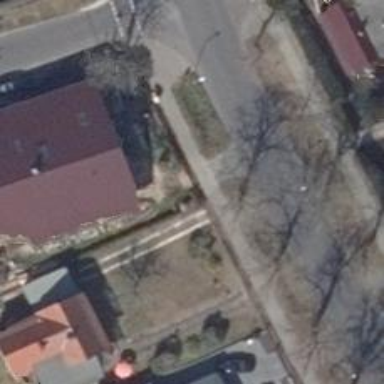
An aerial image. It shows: Sidewalk along the footway.